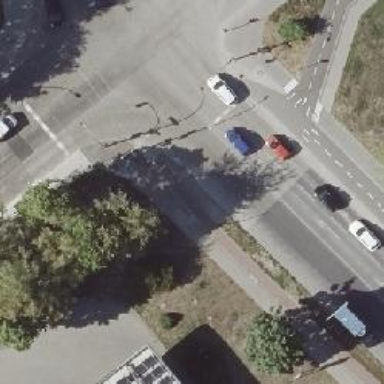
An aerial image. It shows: Asphalt cycleway that serves as link for cyclists.